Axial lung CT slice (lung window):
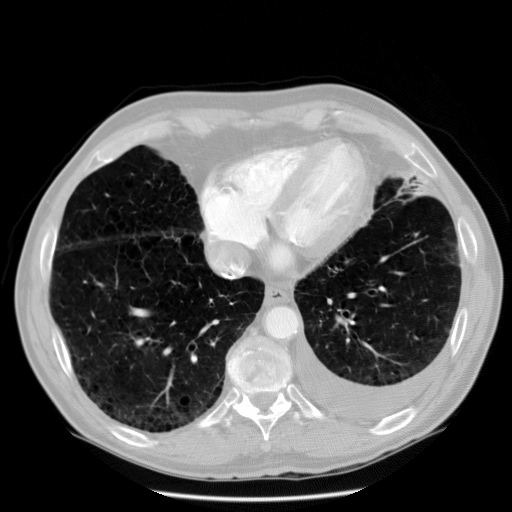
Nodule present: no